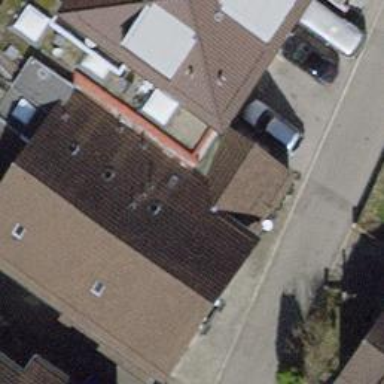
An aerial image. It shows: Building with tile roof.